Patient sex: M
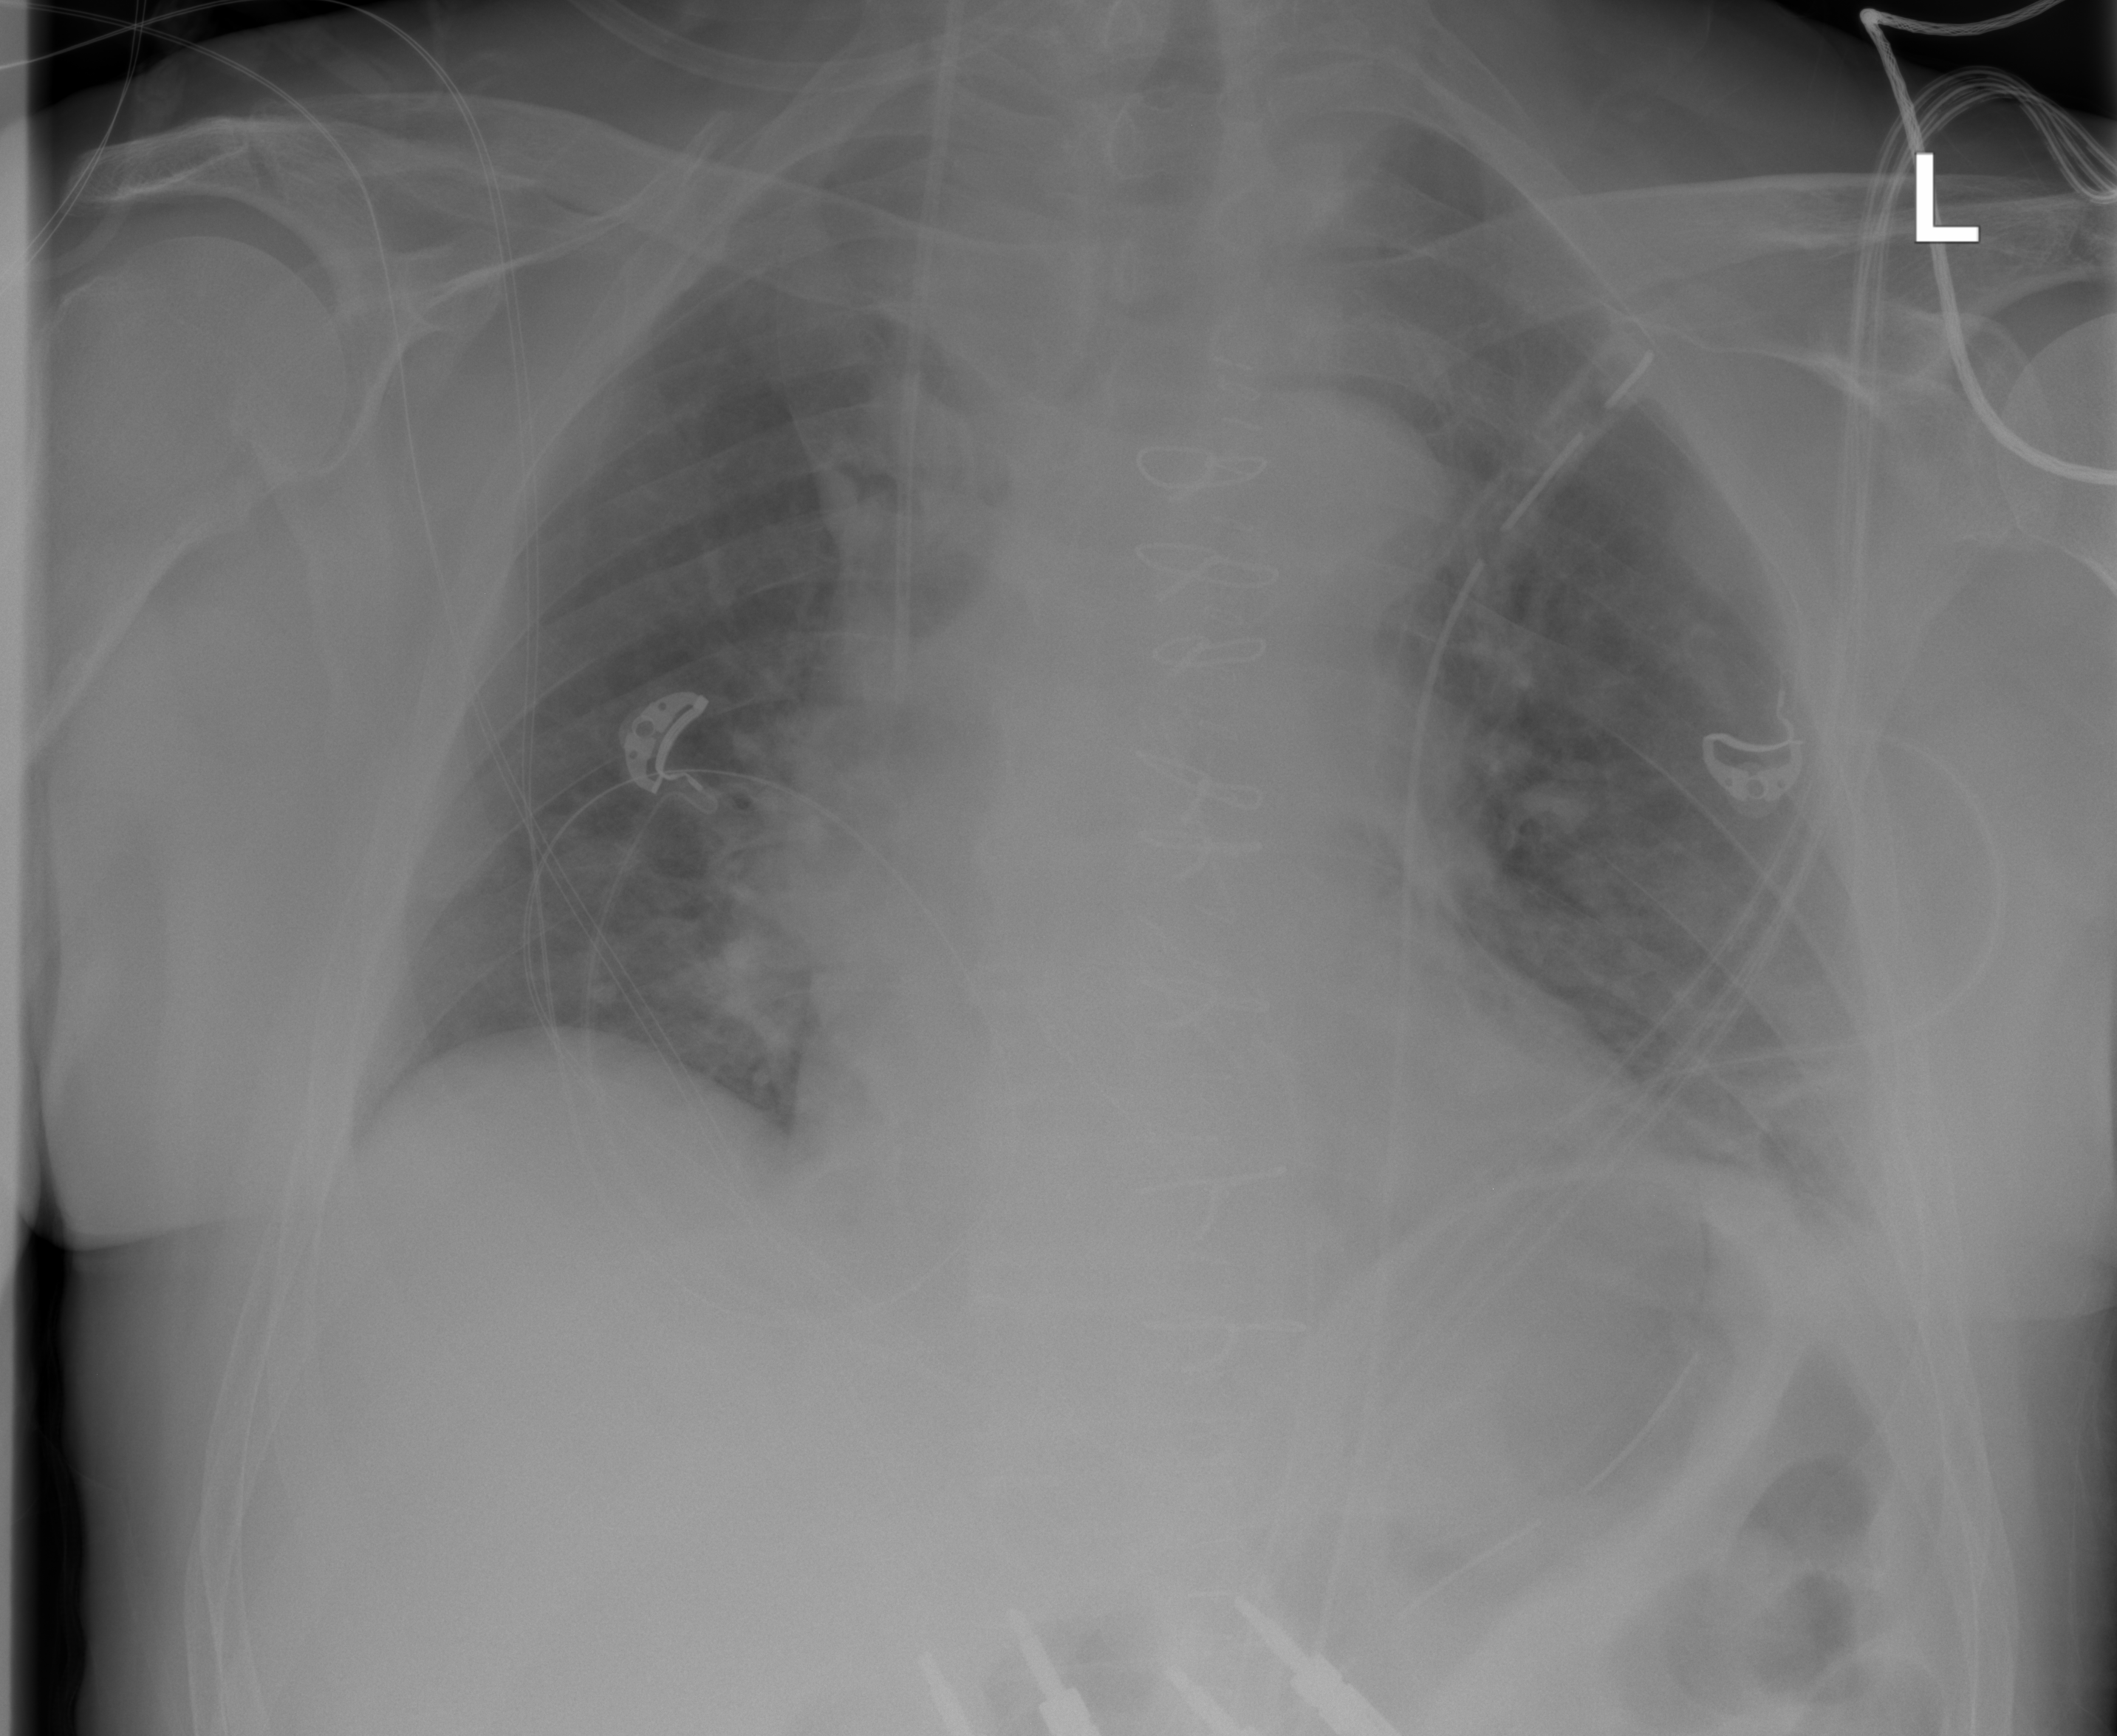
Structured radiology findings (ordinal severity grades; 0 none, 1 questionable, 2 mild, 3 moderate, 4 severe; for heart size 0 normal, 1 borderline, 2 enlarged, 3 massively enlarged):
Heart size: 0
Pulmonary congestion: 2
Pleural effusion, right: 0
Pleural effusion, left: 1
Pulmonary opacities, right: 1
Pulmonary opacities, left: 1
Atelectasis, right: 0
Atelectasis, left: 2